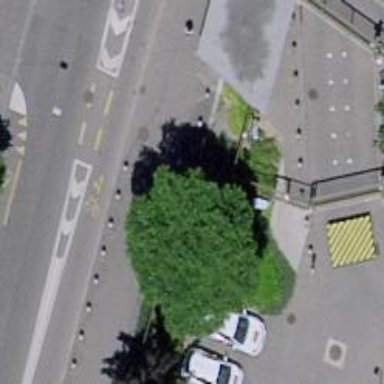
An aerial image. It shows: Bollard barrier.